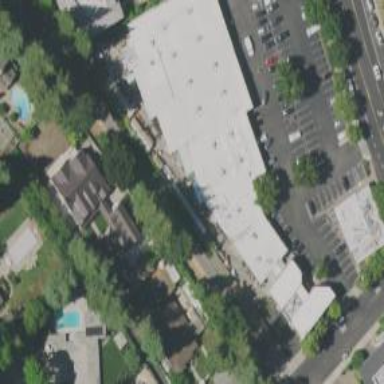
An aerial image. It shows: Veterinary facility.